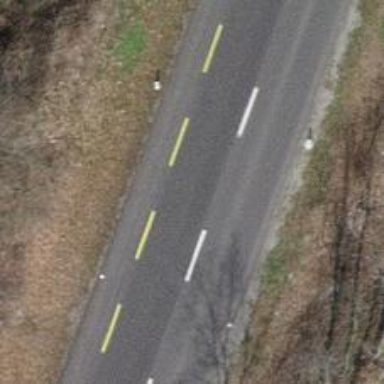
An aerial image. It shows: Secondary road.